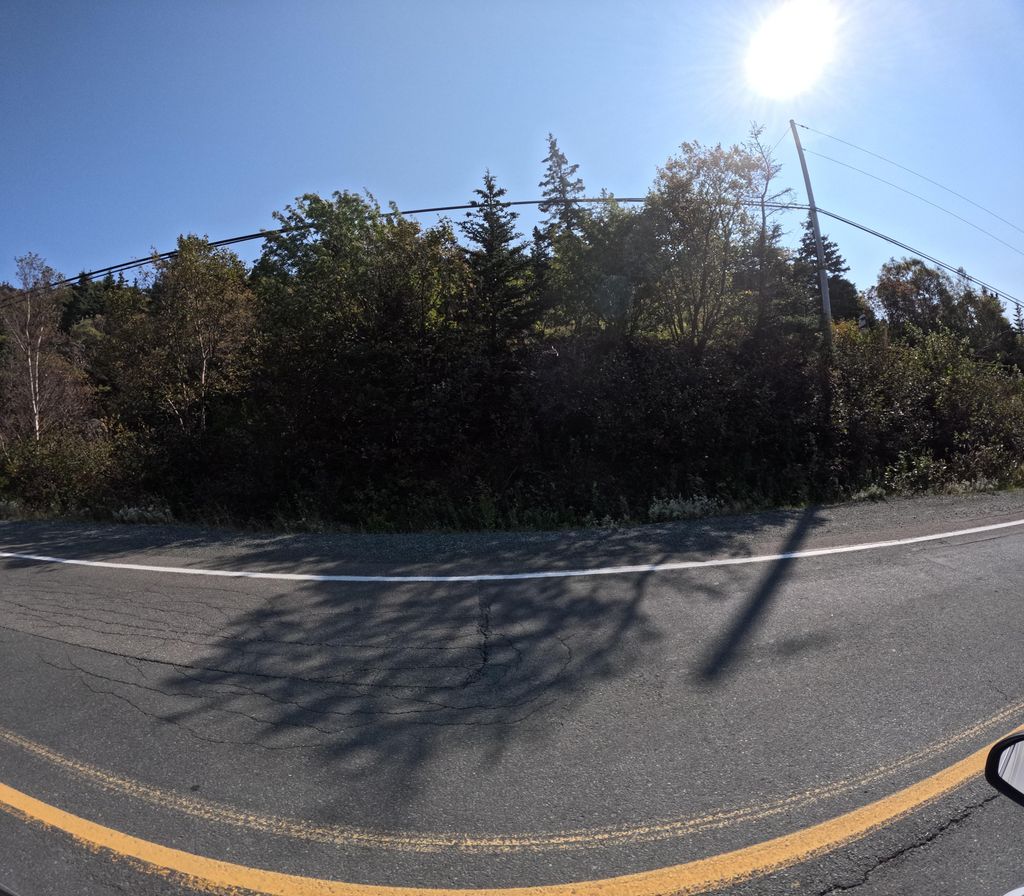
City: st_johns